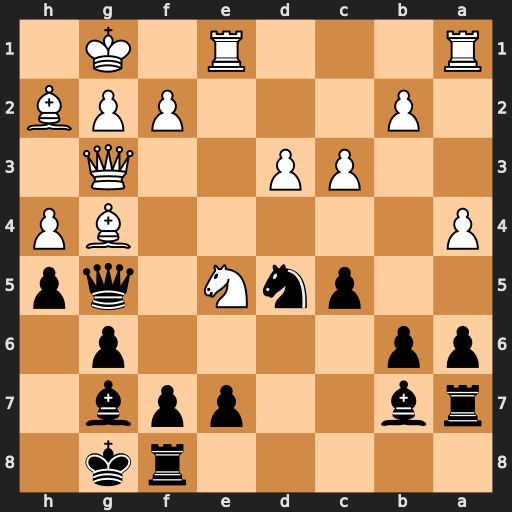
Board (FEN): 5rk1/rb2ppb1/pp4p1/2pnN1qp/P5BP/2PP2Q1/1P3PPB/R3R1K1
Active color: b
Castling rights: -
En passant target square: -
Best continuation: Bxe5 hxg5 Bxg3